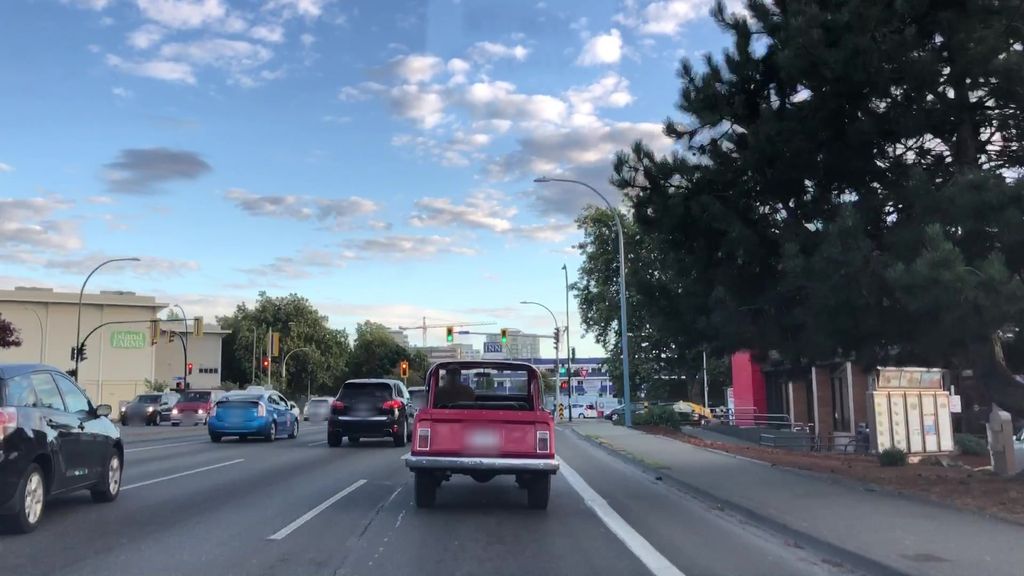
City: victoria